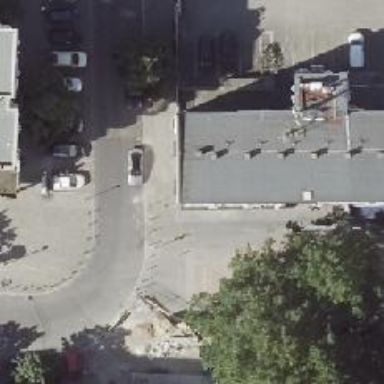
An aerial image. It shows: Restaurant.